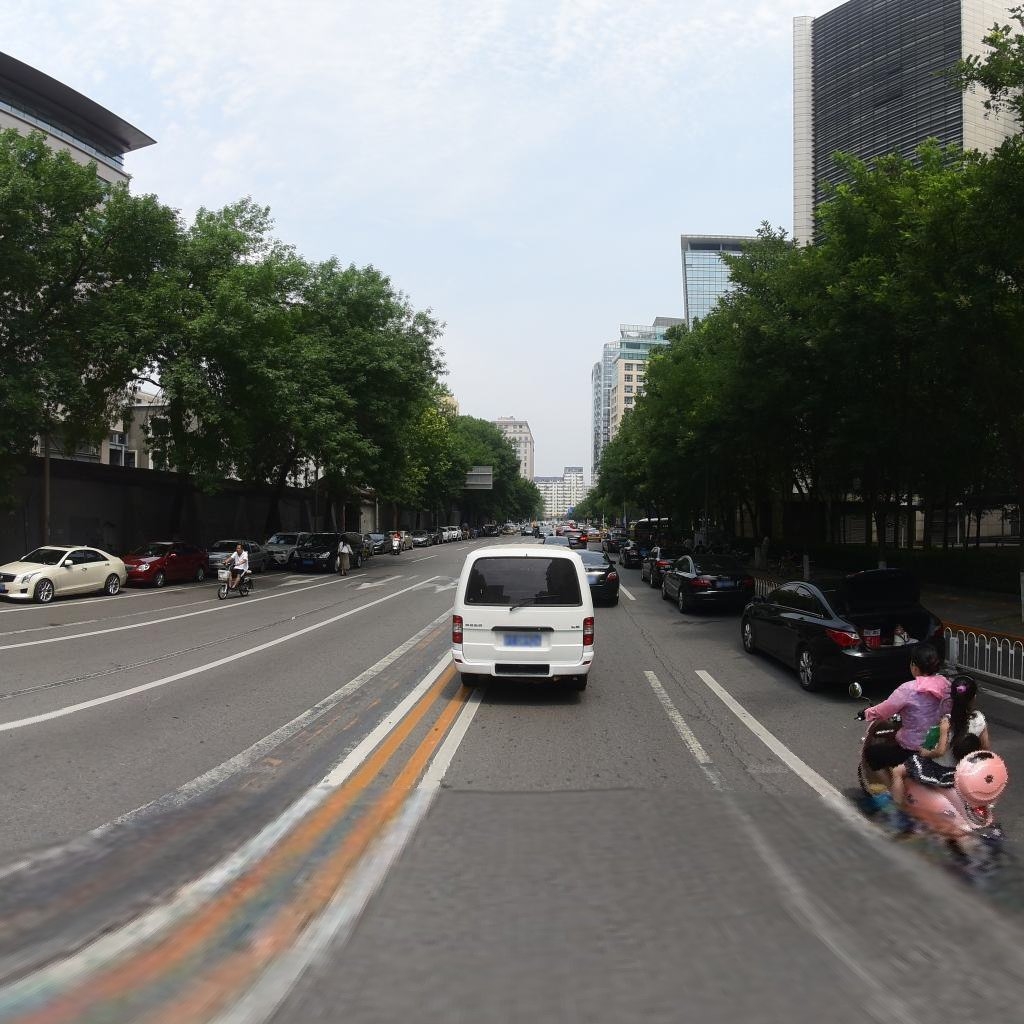
Region: Dongcheng
Road damage annotations: longitudinal crack